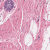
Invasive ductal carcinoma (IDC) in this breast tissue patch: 0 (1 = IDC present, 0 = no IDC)